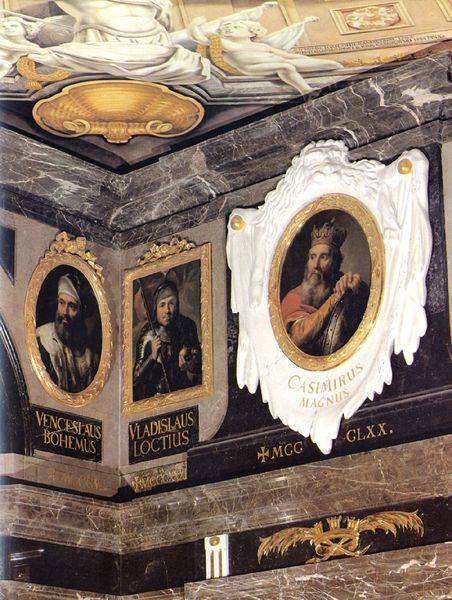
Titel: Warschau, Königsschloss
Standort: Warschau, Königsschloß (EU - PL)
Schlagwörter: feder, gemälde, weiß, menschen, marmor, männer, schwarz, blick, schloss, malerei, wand, barock, rahmen, sockel, porträt, kirche, gold, decke, krone, oval, bilder, ecke, man, saal, könig, stuck, jahreszahl, galerie, foto, schild, herrscher, rüstung, namen, muschel, fresko, abgesetzt, sarkophag, prag, ahnengalerie, fürsten, magnus, gecke, mefaillon, casimirus